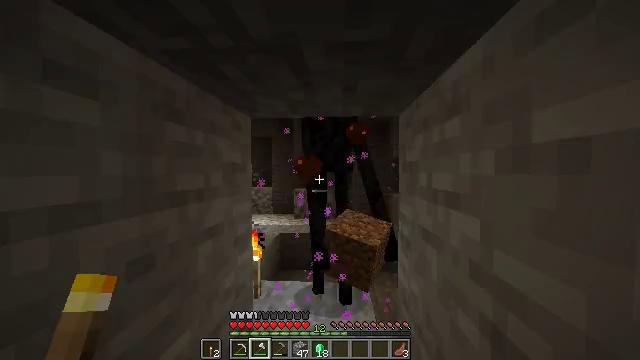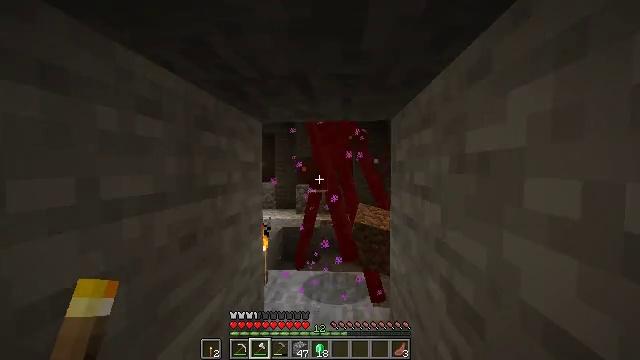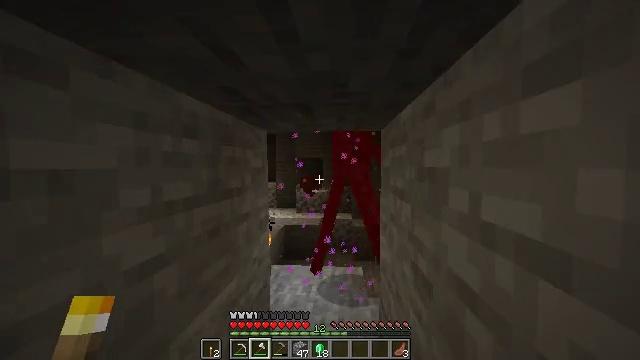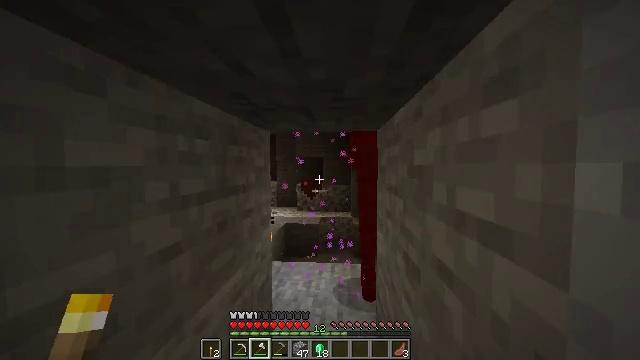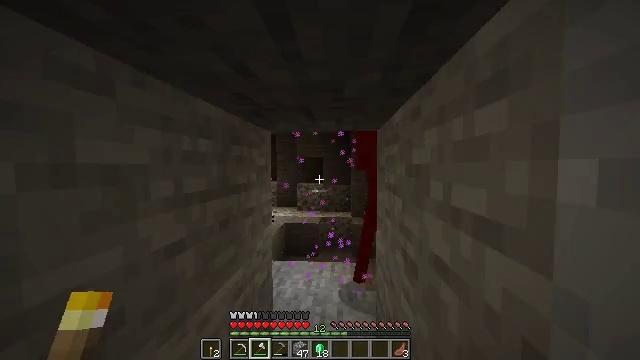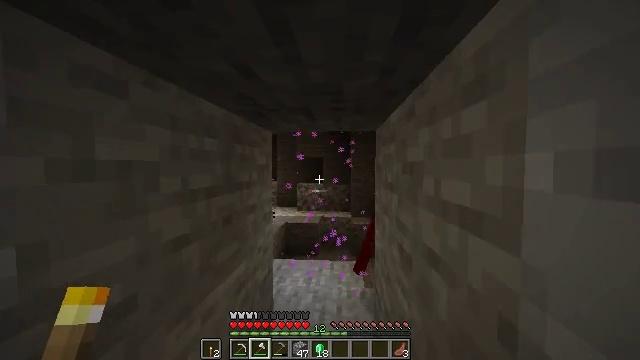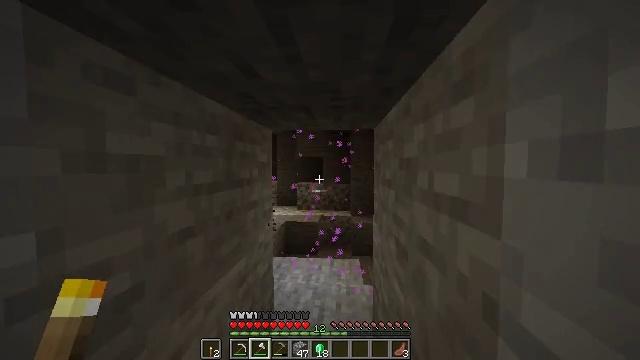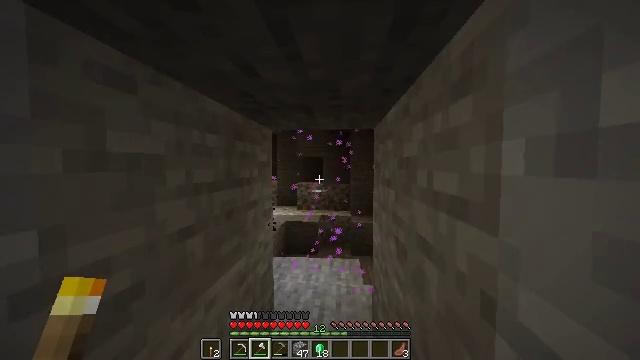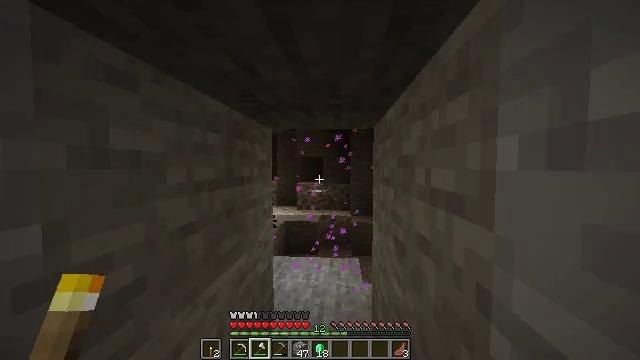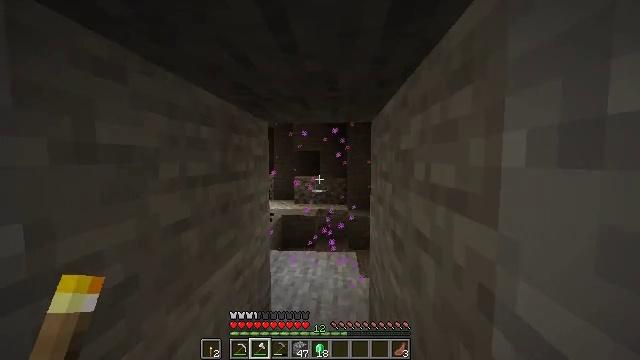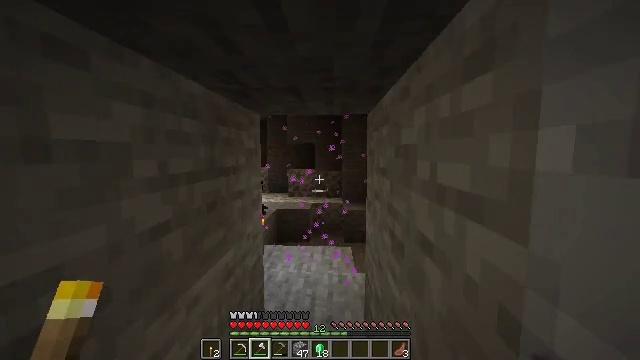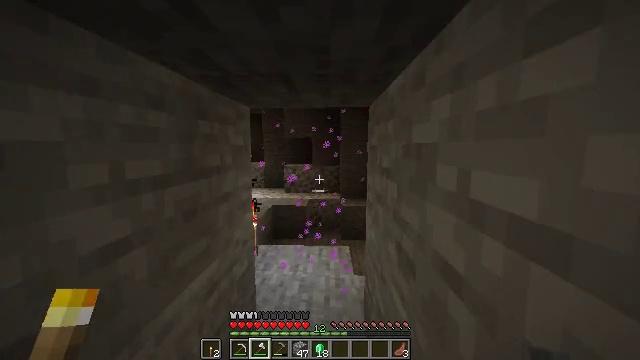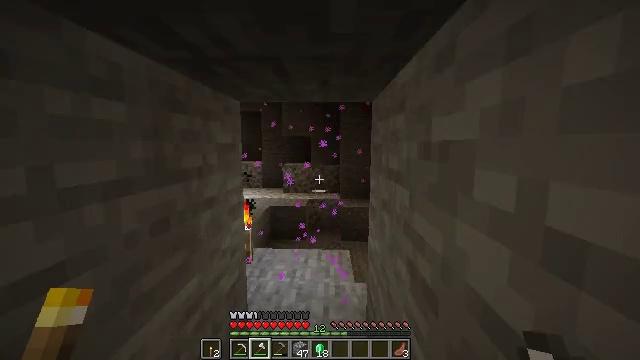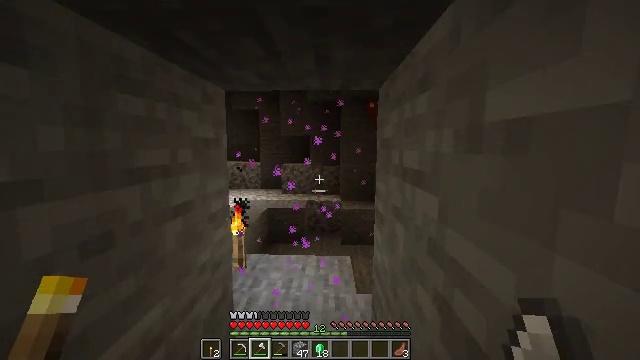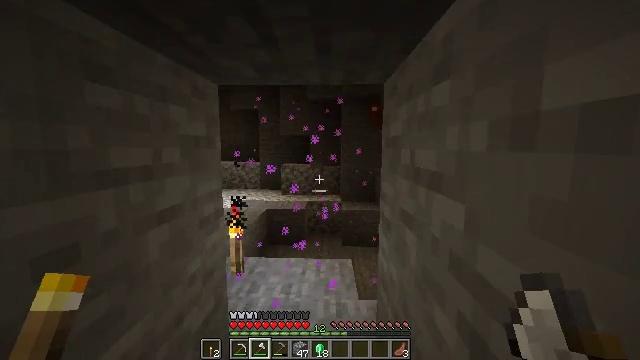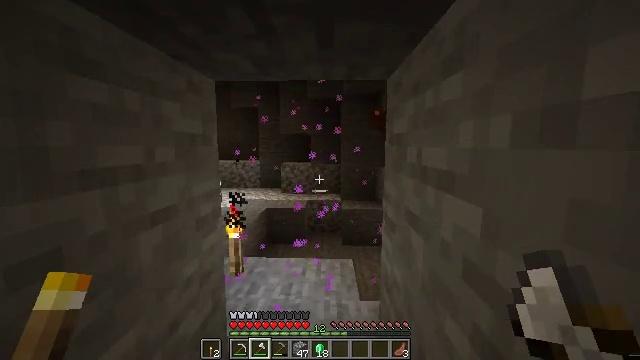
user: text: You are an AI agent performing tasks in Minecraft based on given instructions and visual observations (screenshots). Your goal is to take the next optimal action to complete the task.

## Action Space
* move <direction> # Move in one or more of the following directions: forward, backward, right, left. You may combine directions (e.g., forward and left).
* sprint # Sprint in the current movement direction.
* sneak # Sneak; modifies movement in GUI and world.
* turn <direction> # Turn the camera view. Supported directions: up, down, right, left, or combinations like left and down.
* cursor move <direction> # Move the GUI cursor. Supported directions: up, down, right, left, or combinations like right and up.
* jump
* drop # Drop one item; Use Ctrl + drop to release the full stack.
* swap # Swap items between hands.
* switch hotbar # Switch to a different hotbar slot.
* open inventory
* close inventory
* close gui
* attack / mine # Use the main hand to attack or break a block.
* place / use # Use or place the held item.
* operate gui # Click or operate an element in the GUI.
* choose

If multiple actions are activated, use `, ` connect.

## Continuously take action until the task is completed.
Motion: motion action
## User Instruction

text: Hunt the enderman.
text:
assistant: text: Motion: move back
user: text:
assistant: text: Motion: move back
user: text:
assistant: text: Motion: no_op
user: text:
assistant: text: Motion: no_op
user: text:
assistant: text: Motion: no_op
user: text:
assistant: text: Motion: no_op
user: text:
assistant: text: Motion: no_op
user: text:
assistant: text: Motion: no_op
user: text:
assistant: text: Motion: move forward, turn down
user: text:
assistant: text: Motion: move forward, turn right and down
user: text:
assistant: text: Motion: move forward, turn down
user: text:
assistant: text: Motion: move forward
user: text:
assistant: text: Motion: move forward
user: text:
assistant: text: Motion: no_op
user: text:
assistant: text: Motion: no_op
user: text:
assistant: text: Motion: move left
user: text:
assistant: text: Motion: move left, turn right
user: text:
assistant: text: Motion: move left, turn right and down
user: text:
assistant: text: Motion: move left, turn right and down
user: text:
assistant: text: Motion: turn right
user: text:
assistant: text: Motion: turn left and up
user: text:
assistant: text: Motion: no_op
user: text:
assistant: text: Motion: no_op
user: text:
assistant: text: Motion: no_op
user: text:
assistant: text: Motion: no_op
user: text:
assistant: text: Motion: no_op
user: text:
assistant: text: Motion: no_op
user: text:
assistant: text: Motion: no_op
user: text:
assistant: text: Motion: no_op
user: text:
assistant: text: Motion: no_op